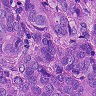
Metastatic tissue present: yes